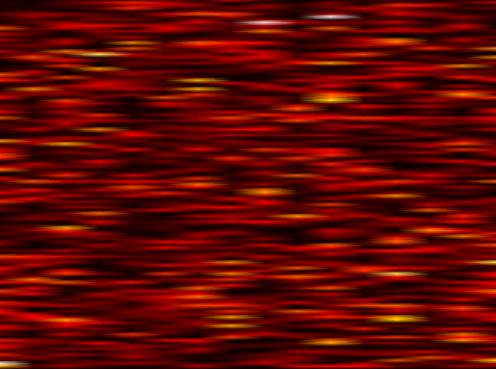
Label: FOFDM